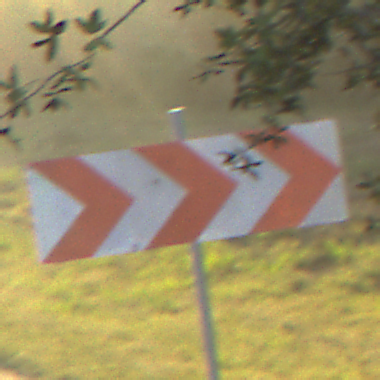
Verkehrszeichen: RichtungstafelnInKurvenGrossLinks
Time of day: SunriseSunset
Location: Outdoor (RoadRail)
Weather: Clear
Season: NotSpecified
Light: Natural